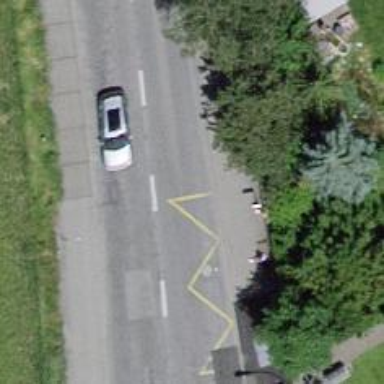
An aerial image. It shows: Bus stop with platform for public transport.